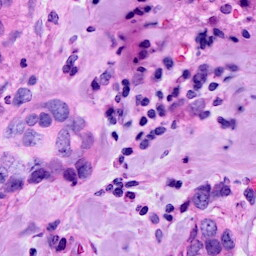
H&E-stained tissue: Breast